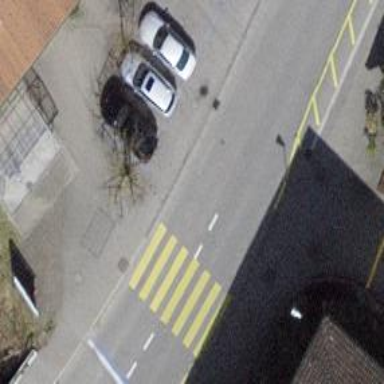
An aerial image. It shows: Asphalt sidewalk.